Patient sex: F
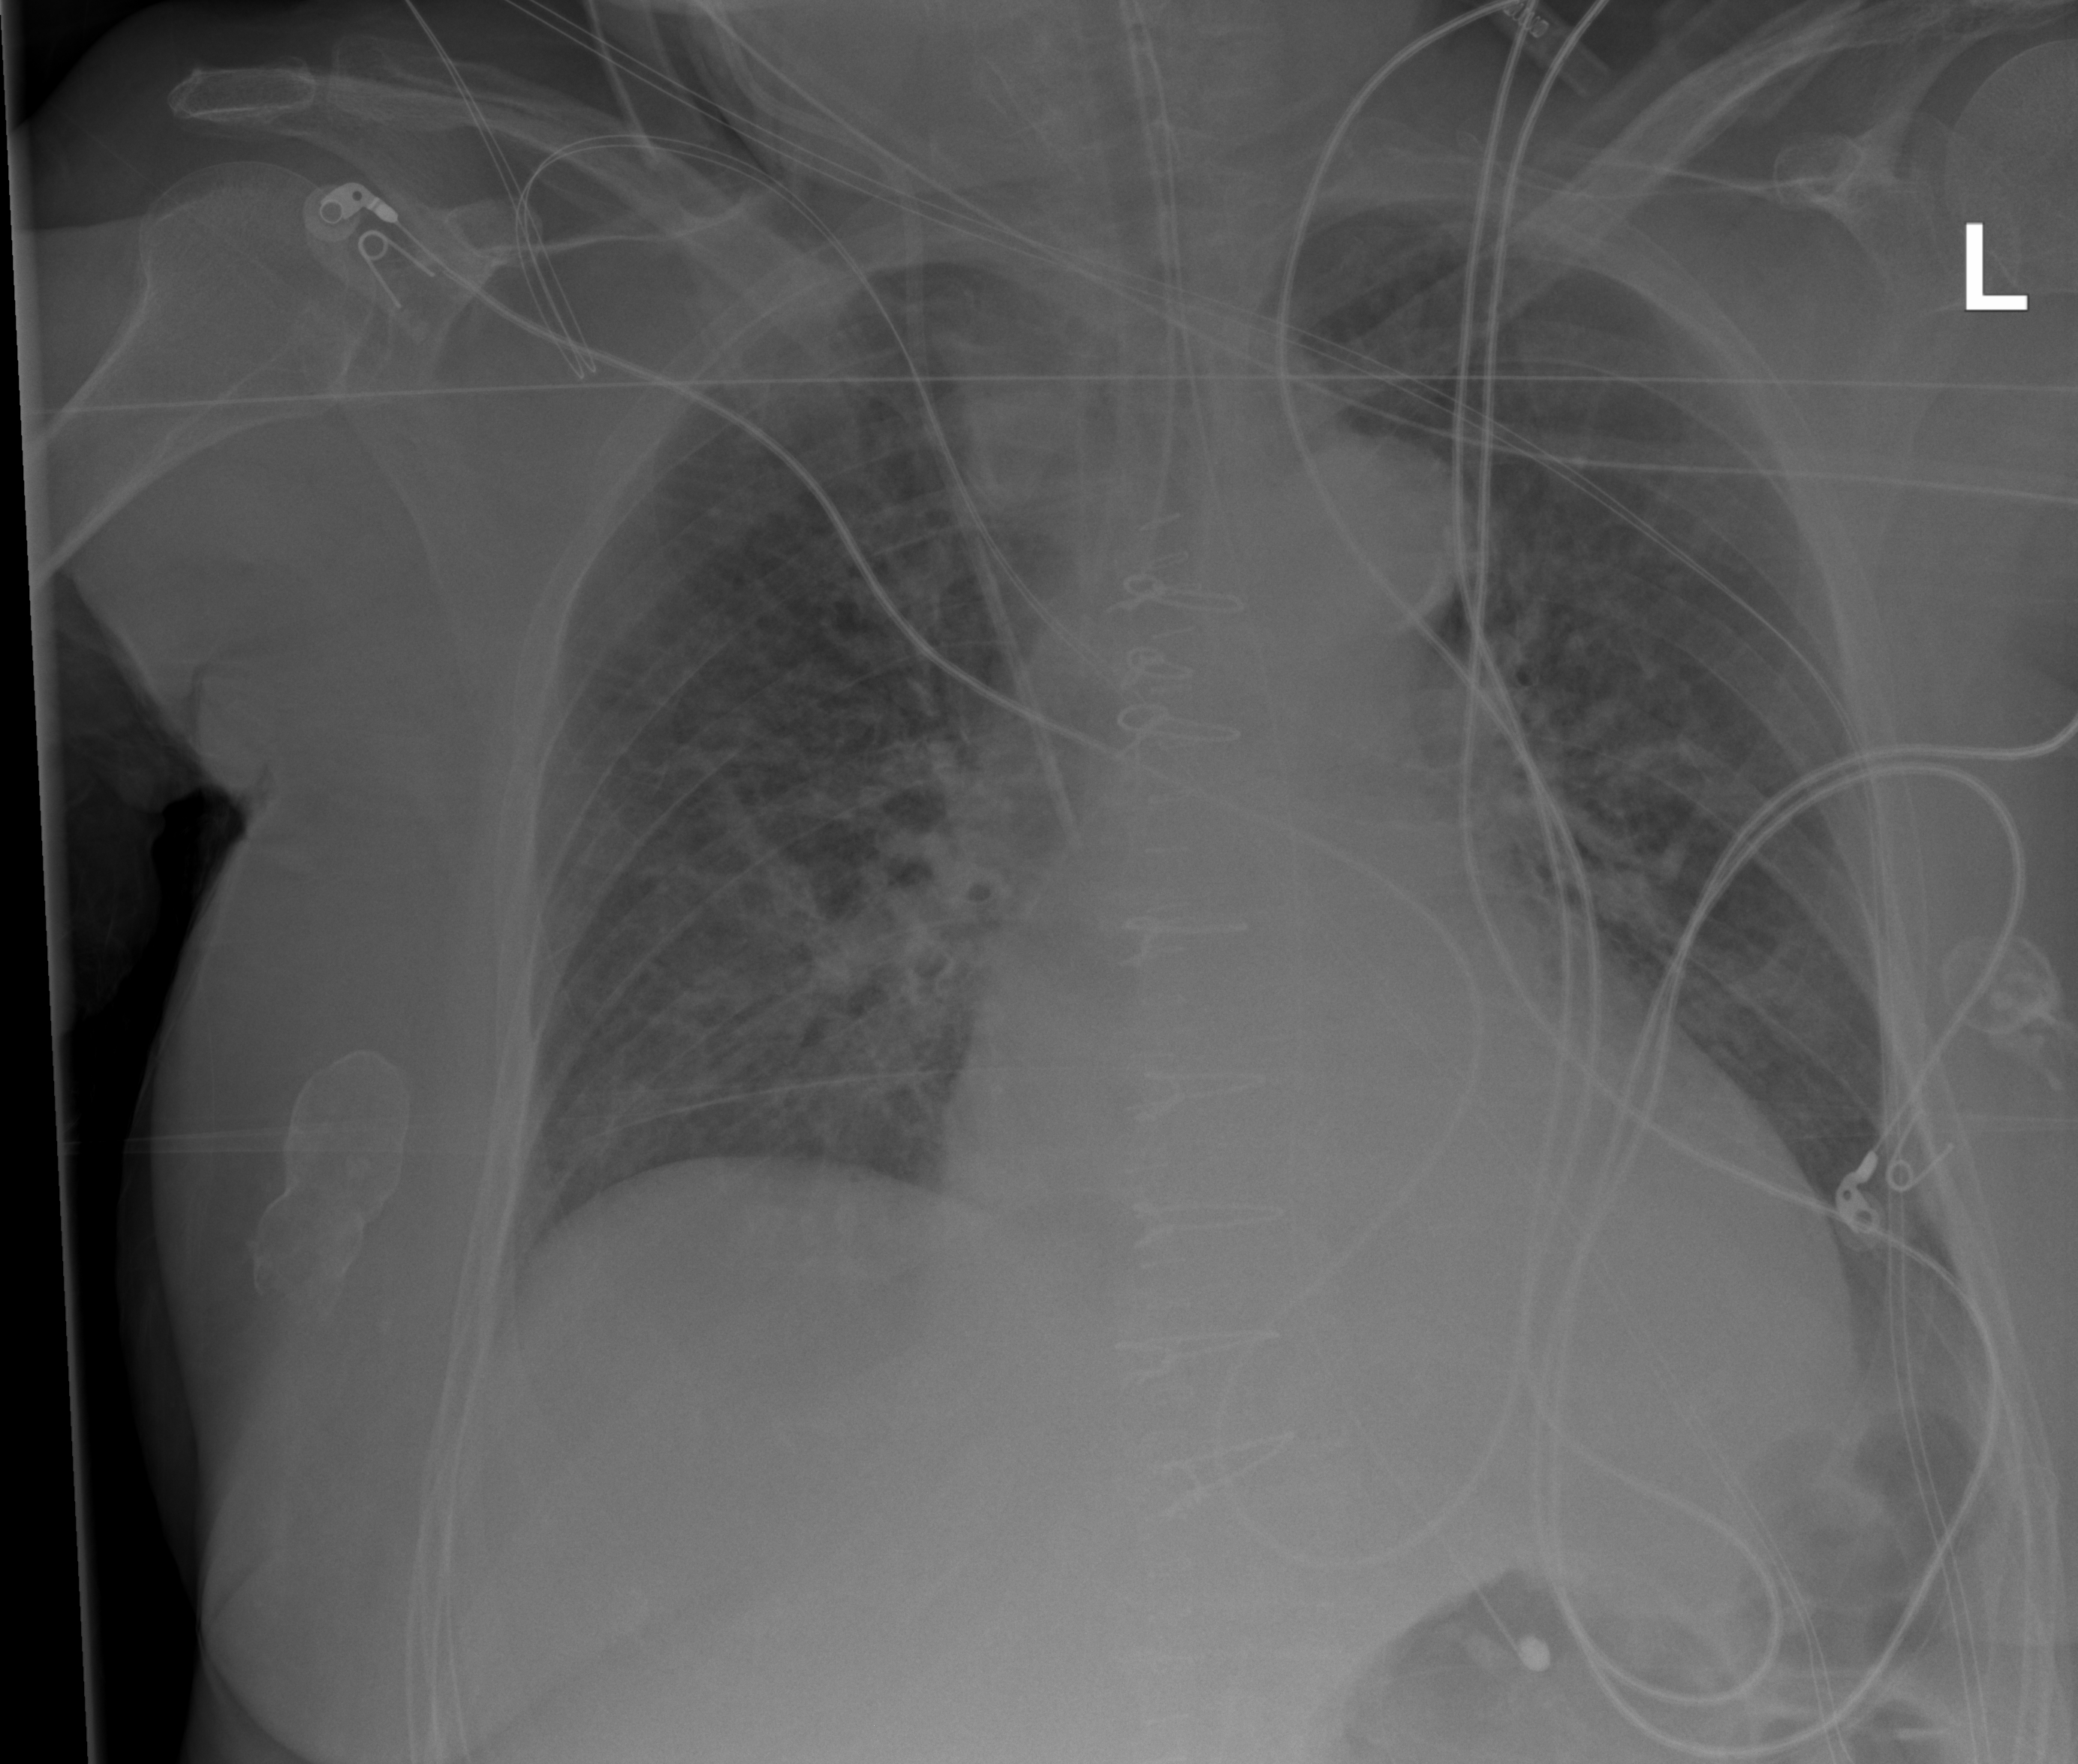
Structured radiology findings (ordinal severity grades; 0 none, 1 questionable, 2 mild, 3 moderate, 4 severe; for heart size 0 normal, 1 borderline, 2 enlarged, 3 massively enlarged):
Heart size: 2
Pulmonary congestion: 2
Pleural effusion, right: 0
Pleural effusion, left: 1
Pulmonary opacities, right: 2
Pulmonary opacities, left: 2
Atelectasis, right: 0
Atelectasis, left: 0